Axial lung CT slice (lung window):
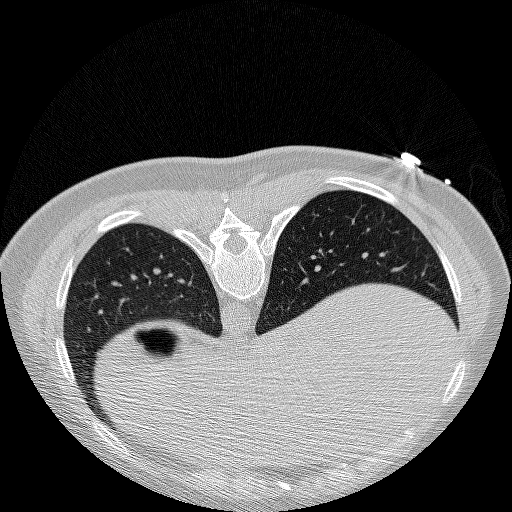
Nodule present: no